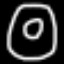
Label: donut